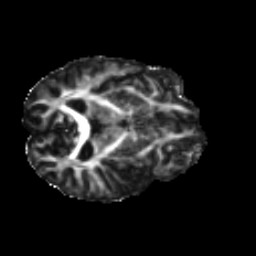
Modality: FA
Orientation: axial
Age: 64
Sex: female
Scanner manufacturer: ge
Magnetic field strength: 3 T
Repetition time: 7.8 s
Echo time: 0.0606 s